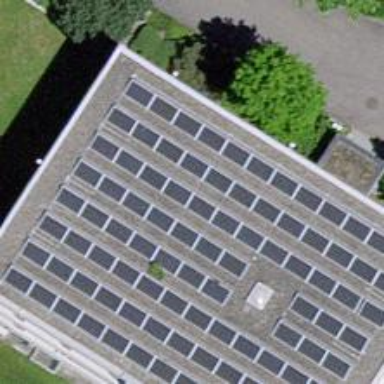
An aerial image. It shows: Solar photovoltaic panel generator.